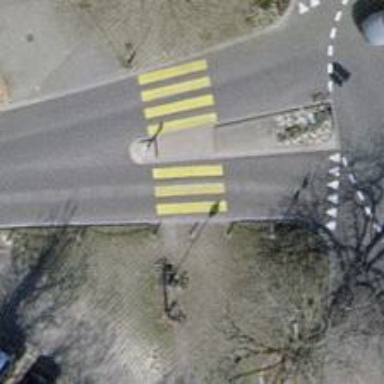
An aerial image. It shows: Zebra crossing on the road.